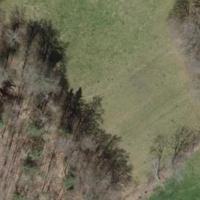
EUNIS habitat code: 44
Species observed at this site:
Campanula rotundifolia